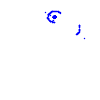
Particle: pion